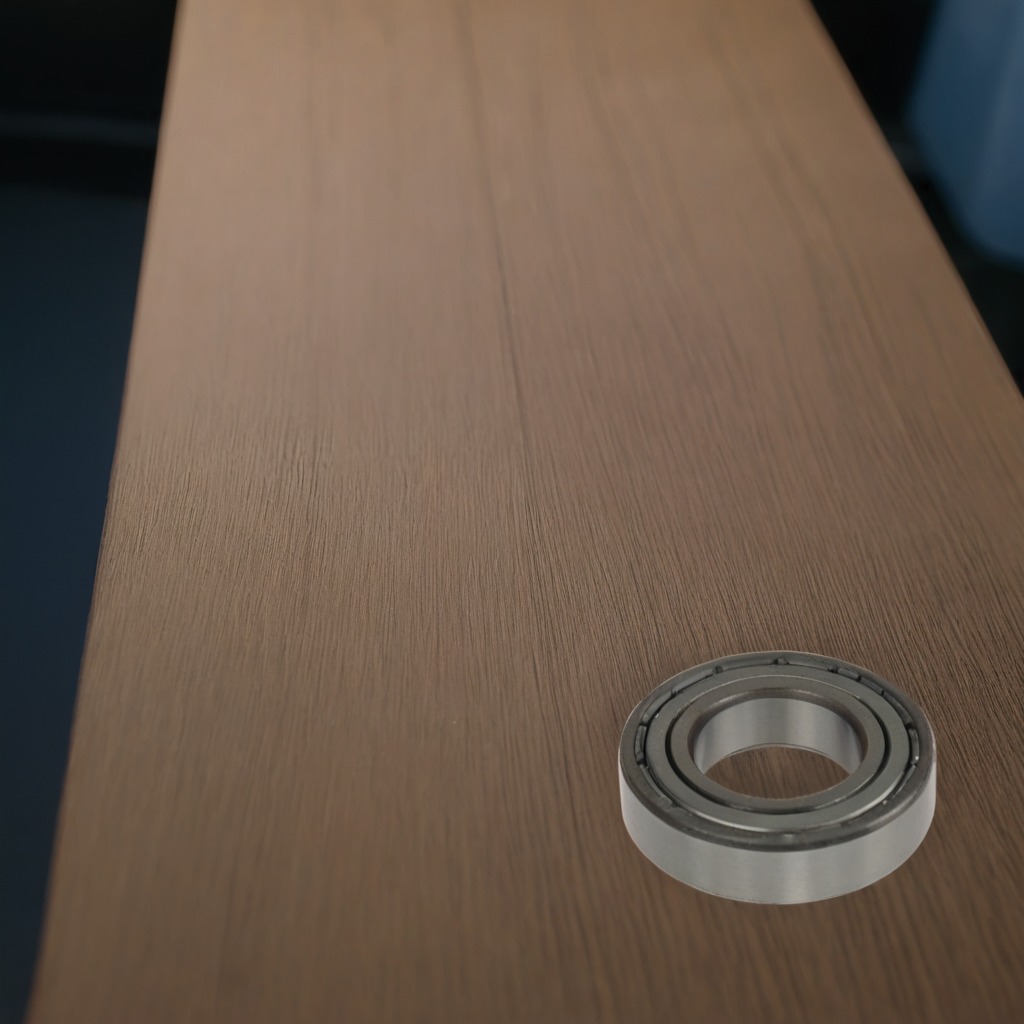
A metal ball bearing lies on the table.